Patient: sex F, age 43
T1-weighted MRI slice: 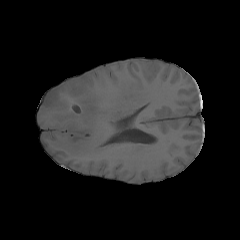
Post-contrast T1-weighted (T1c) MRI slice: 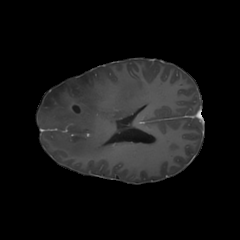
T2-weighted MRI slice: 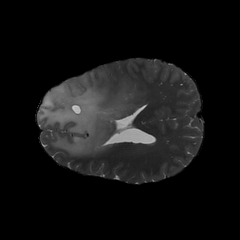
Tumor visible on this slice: yes
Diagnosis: Astrocytoma, IDH-mutant
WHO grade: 3